Question: I'm developing EAR application using EJB, JPA and Vaadin for web interface. The application server - GlassFish 3.1.1.
File DofApplicationServlet.java
'''
package test.servlet;
import com.vaadin.Application;
import com.vaadin.terminal.gwt.server.AbstractApplicationServlet;
import test.ejb.TestBean;
import javax.ejb.EJB;
import javax.persistence.EntityManagerFactory;
import javax.persistence.PersistenceUnit;
import javax.servlet.ServletException;
import javax.servlet.http.HttpServletRequest;
public class DofApplicationServlet extends AbstractApplicationServlet {
@EJB
private TestBean testBean;
@PersistenceUnit(name="mainPU")
private EntityManagerFactory emf;
@Override
protected Application getNewApplication(HttpServletRequest httpServletRequest) throws ServletException {
return new DofApplication(testBean, emf);
}
@Override
protected Class<? extends Application> getApplicationClass() throws ClassNotFoundException {
return DofApplication.class;
}
}
'''
File DofApplication.java
'''
package test.servlet;
import com.vaadin.Application;
import com.vaadin.ui.Button;
import com.vaadin.ui.Label;
import com.vaadin.ui.TextField;
import com.vaadin.ui.Window;
import test.ejb.TestBean;
import javax.persistence.EntityManager;
import javax.persistence.EntityManagerFactory;
import javax.persistence.Query;
public class DofApplication extends Application {
private TestBean testBean;
private Label labelResult;
private Label labelCount;
private Label labelUser;
private int counter;
private EntityManagerFactory emf;
public DofApplication(TestBean testBean, EntityManagerFactory emf) {
this.testBean = testBean;
this.emf = emf;
}
@Override
public void init() {
Window wnd = new Window();
final TextField tfLogin = new TextField("login");
wnd.addComponent(tfLogin);
final TextField tfPass = new TextField("password");
wnd.addComponent(tfPass);
labelResult = new Label("result");
wnd.addComponent(labelResult);
labelCount = new Label("Counter");
wnd.addComponent(labelCount);
labelUser = new Label("Current user");
wnd.addComponent(labelUser);
Button btnLogin = new Button("Login");
wnd.addComponent(btnLogin);
Button btnSess = new Button("Session");
wnd.addComponent(btnSess);
btnLogin.addListener(new Button.ClickListener() {
public void buttonClick(Button.ClickEvent clickEvent) {
boolean auth = testBean.checkOracleConnection(tfLogin.getValue().toString(), tfPass.getValue().toString());
if (auth) {
labelResult.setCaption("auth ok " + tfLogin.getValue().toString());
labelUser.setCaption("Current username: " + tfLogin.getValue().toString());
} else {
labelResult.setCaption("auth fail");
labelUser.setCaption("Current username: NONE");
}
}
});
btnSess.addListener(new Button.ClickListener() {
public void buttonClick(Button.ClickEvent clickEvent) {
EntityManager em = emf.createEntityManager(); // <-- emf is not null here in debugger, but call always returns exception
Query q = em.createQuery("SELECT c FROM CountryEntity c");
}
});
setMainWindow(wnd);
}
}
'''
And exception I got in btnSess click handler:
'''
[#|2011-09-09T17:42:51.769+0600|SEVERE|glassfish3.1.1|com.vaadin.Application|_ThreadID=20;_ThreadName=Thread-2;|Terminal error:
com.vaadin.event.ListenerMethod$MethodException
Cause: java.lang.IllegalStateException: Unable to retrieve EntityManagerFactory for unitName mainPU
at com.vaadin.event.ListenerMethod.receiveEvent(ListenerMethod.java:510)
at com.vaadin.event.EventRouter.fireEvent(EventRouter.java:164)
at com.vaadin.ui.AbstractComponent.fireEvent(AbstractComponent.java:1193)
at com.vaadin.ui.Button.fireClick(Button.java:539)
at com.vaadin.ui.Button.changeVariables(Button.java:206)
at com.vaadin.terminal.gwt.server.AbstractCommunicationManager.handleVariableBurst(AbstractCommunicationManager.java:1299)
at com.vaadin.terminal.gwt.server.AbstractCommunicationManager.handleVariables(AbstractCommunicationManager.java:1219)
at com.vaadin.terminal.gwt.server.AbstractCommunicationManager.doHandleUidlRequest(AbstractCommunicationManager.java:735)
at com.vaadin.terminal.gwt.server.CommunicationManager.handleUidlRequest(CommunicationManager.java:296)
at com.vaadin.terminal.gwt.server.AbstractApplicationServlet.service(AbstractApplicationServlet.java:501)
at javax.servlet.http.HttpServlet.service(HttpServlet.java:847)
at org.apache.catalina.core.StandardWrapper.service(StandardWrapper.java:1539)
at org.apache.catalina.core.StandardWrapperValve.invoke(StandardWrapperValve.java:281)
at org.apache.catalina.core.StandardContextValve.invoke(StandardContextValve.java:175)
at org.apache.catalina.core.StandardPipeline.doInvoke(StandardPipeline.java:655)
at org.apache.catalina.core.StandardPipeline.invoke(StandardPipeline.java:595)
at com.sun.enterprise.web.WebPipeline.invoke(WebPipeline.java:98)
at com.sun.enterprise.web.PESessionLockingStandardPipeline.invoke(PESessionLockingStandardPipeline.java:91)
at org.apache.catalina.core.StandardHostValve.invoke(StandardHostValve.java:162)
at org.apache.catalina.connector.CoyoteAdapter.doService(CoyoteAdapter.java:330)
at org.apache.catalina.connector.CoyoteAdapter.service(CoyoteAdapter.java:231)
at com.sun.enterprise.v3.services.impl.ContainerMapper.service(ContainerMapper.java:174)
at com.sun.grizzly.http.ProcessorTask.invokeAdapter(ProcessorTask.java:828)
at com.sun.grizzly.http.ProcessorTask.doProcess(ProcessorTask.java:725)
at com.sun.grizzly.http.ProcessorTask.process(ProcessorTask.java:1019)
at com.sun.grizzly.http.DefaultProtocolFilter.execute(DefaultProtocolFilter.java:225)
at com.sun.grizzly.DefaultProtocolChain.executeProtocolFilter(DefaultProtocolChain.java:137)
at com.sun.grizzly.DefaultProtocolChain.execute(DefaultProtocolChain.java:104)
at com.sun.grizzly.DefaultProtocolChain.execute(DefaultProtocolChain.java:90)
at com.sun.grizzly.http.HttpProtocolChain.execute(HttpProtocolChain.java:79)
at com.sun.grizzly.ProtocolChainContextTask.doCall(ProtocolChainContextTask.java:54)
at com.sun.grizzly.SelectionKeyContextTask.call(SelectionKeyContextTask.java:59)
at com.sun.grizzly.ContextTask.run(ContextTask.java:71)
at com.sun.grizzly.util.AbstractThreadPool$Worker.doWork(AbstractThreadPool.java:532)
at com.sun.grizzly.util.AbstractThreadPool$Worker.run(AbstractThreadPool.java:513)
at java.lang.Thread.run(Thread.java:662)
Caused by: java.lang.IllegalStateException: Unable to retrieve EntityManagerFactory for unitName mainPU
at com.sun.enterprise.container.common.impl.EntityManagerFactoryWrapper.getDelegate(EntityManagerFactoryWrapper.java:100)
at com.sun.enterprise.container.common.impl.EntityManagerFactoryWrapper.createEntityManager(EntityManagerFactoryWrapper.java:110)
at test.servlet.DofApplication$2.buttonClick(DofApplication.java:86)
at sun.reflect.NativeMethodAccessorImpl.invoke0(Native Method)
at sun.reflect.NativeMethodAccessorImpl.invoke(NativeMethodAccessorImpl.java:39)
at sun.reflect.DelegatingMethodAccessorImpl.invoke(DelegatingMethodAccessorImpl.java:25)
at java.lang.reflect.Method.invoke(Method.java:597)
at com.vaadin.event.ListenerMethod.receiveEvent(ListenerMethod.java:490)
... 35 more
|#]
'''
But, in debugger I see the following:

Ear file structure
'''
ear.ear
-- META-INF
---- application.xml
---- persistence.xml
-- ejb.jar
-- war.war
'''
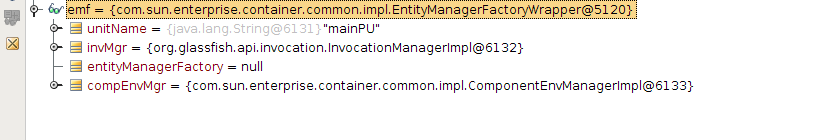
Answer: I think this...
'''
protected Application getNewApplication(HttpServletRequest httpServletRequest) throws ServletException {
return new DofApplication(testBean, emf);
}
'''
... may cause problems here. The container will inject an entity manager factory which may be different for subsequent requests. So: if you create an instance of DofApplication and pass in that emf, you might call createEntityManager() on an invalid emf.
To test this you could try to get the em like so within init():
'''
EntityManagerFactory emf = Persistence.createEntityManagerFactory("mainPU");
em = emf.createEntityManager();
'''